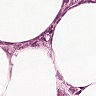
Metastatic tissue present: yes